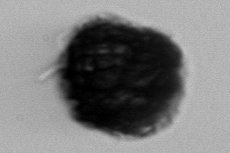
Label: Gonyaulax